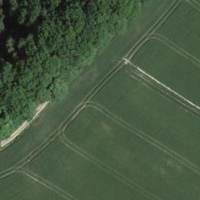
EUNIS habitat code: 52
Species observed at this site:
Teucrium scorodonia